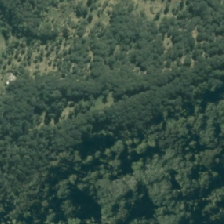
Land cover: indigenous_forest